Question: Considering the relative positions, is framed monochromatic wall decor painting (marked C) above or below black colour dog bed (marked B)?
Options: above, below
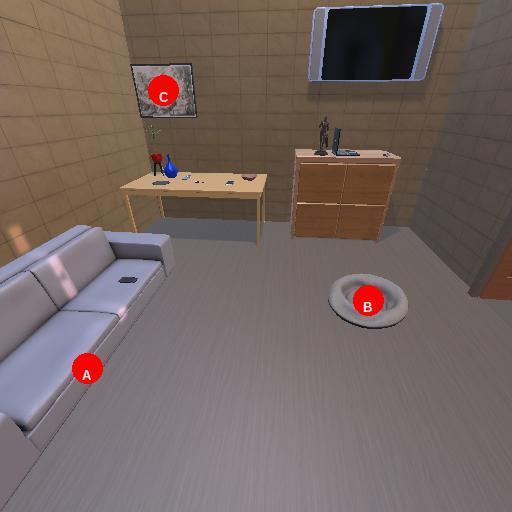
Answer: above